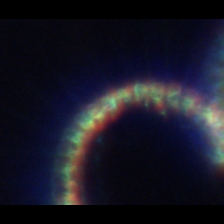
Taxon: Eucampia
Group: Diatoms